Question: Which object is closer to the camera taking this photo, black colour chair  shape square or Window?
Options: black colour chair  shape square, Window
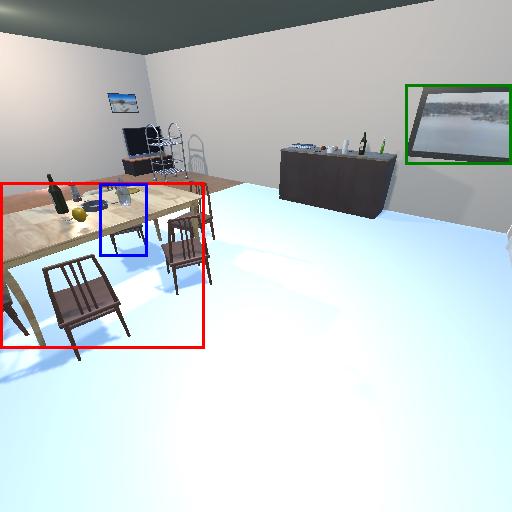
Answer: black colour chair  shape square